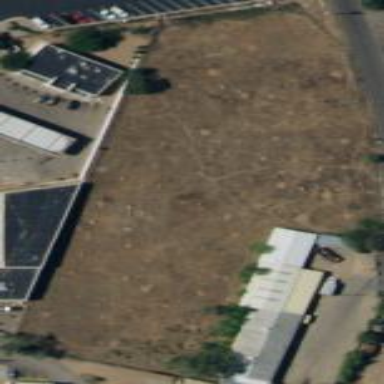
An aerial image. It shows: Graveyard used as cemetery.